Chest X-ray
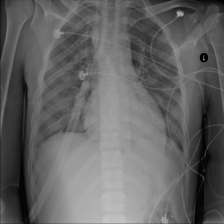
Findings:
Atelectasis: negative
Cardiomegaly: negative
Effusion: negative
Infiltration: negative
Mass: negative
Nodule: negative
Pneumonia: negative
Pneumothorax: negative
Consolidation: negative
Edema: negative
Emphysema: negative
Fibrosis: negative
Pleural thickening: negative
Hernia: negative